Breast ultrasound image
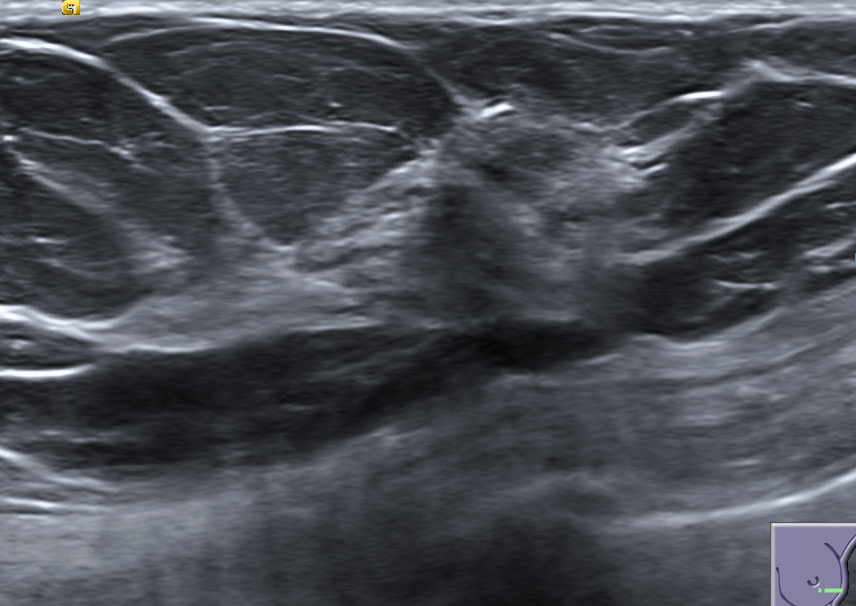
Diagnosis: normal